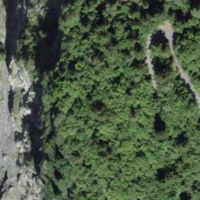
EUNIS habitat code: 43
Species observed at this site:
Ptyonoprogne rupestris